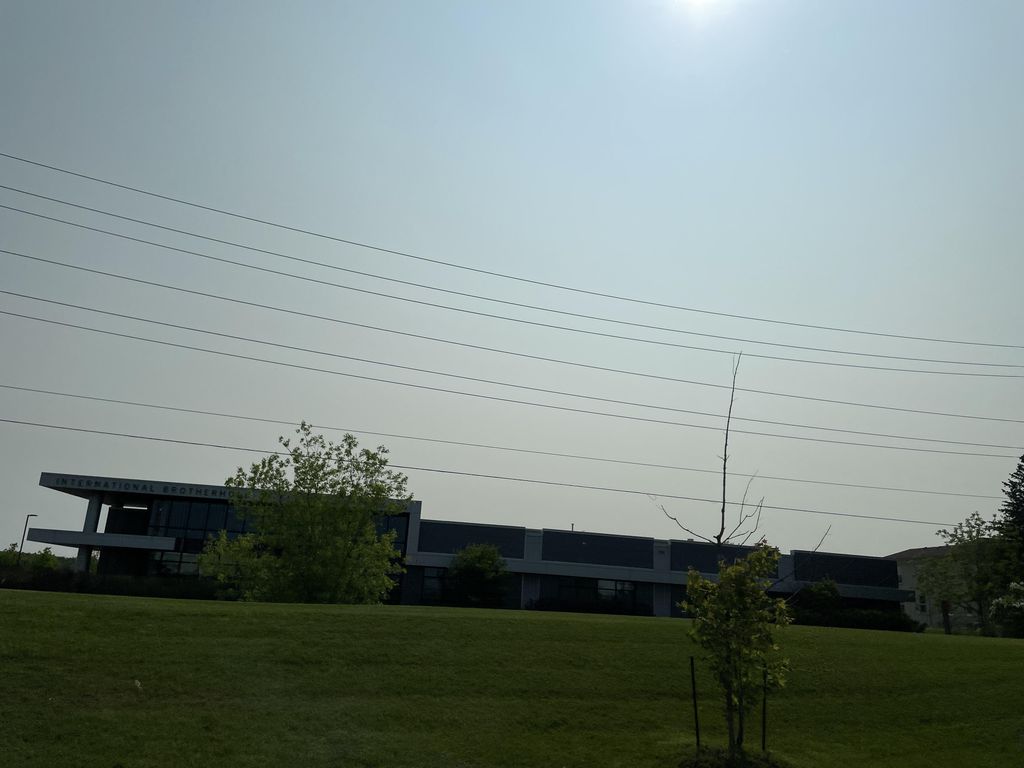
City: kitchener-waterloo